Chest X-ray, PA view. Patient: 35 years old, sex F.
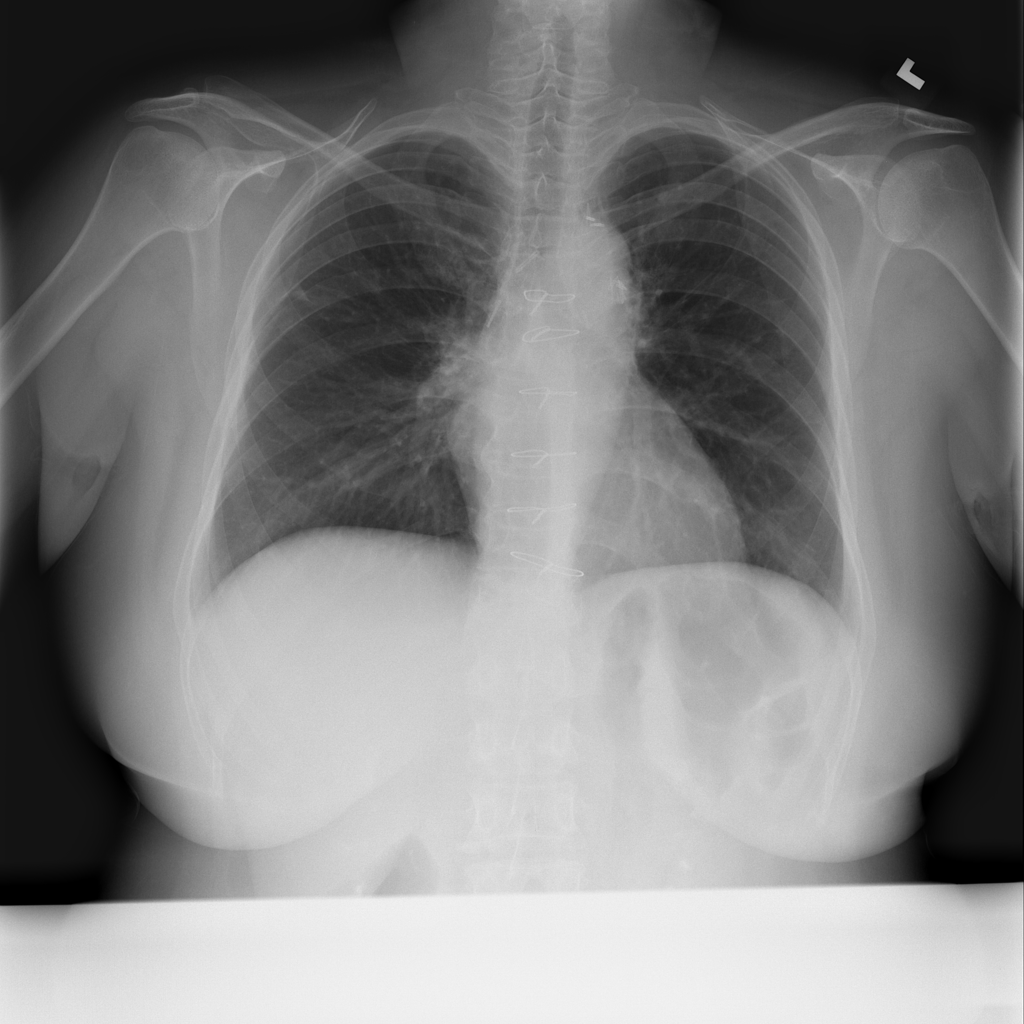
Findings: No Finding